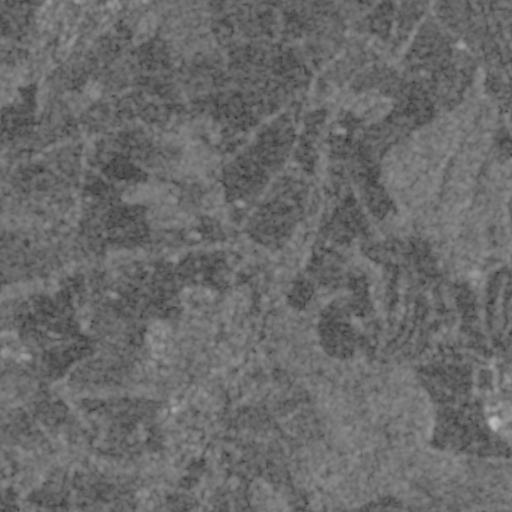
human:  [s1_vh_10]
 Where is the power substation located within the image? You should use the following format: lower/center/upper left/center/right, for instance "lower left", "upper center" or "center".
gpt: The power substation is located in the lower right of the image.
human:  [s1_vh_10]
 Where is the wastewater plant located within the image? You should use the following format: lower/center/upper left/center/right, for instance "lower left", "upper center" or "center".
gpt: The wastewater plant is located in the center of the image.
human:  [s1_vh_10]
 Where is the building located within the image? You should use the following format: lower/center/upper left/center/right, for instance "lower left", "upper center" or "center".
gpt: There is no building in the image.

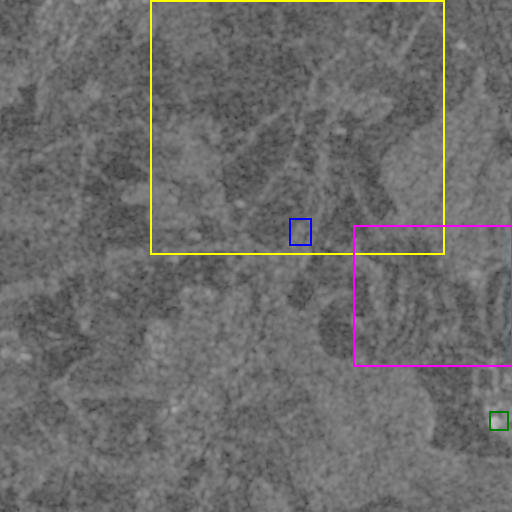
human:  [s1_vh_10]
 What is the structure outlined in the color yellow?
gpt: The structure outlined in yellow is a crop field.
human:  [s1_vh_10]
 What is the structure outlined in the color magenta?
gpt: The structure outlined in magenta is a park.
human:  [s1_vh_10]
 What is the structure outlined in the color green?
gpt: The structure outlined in green is a parking lot.
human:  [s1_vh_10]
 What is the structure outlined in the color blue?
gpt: The structure outlined in blue is a wastewater plant.
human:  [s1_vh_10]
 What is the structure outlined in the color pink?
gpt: There is no pink outline.